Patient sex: M
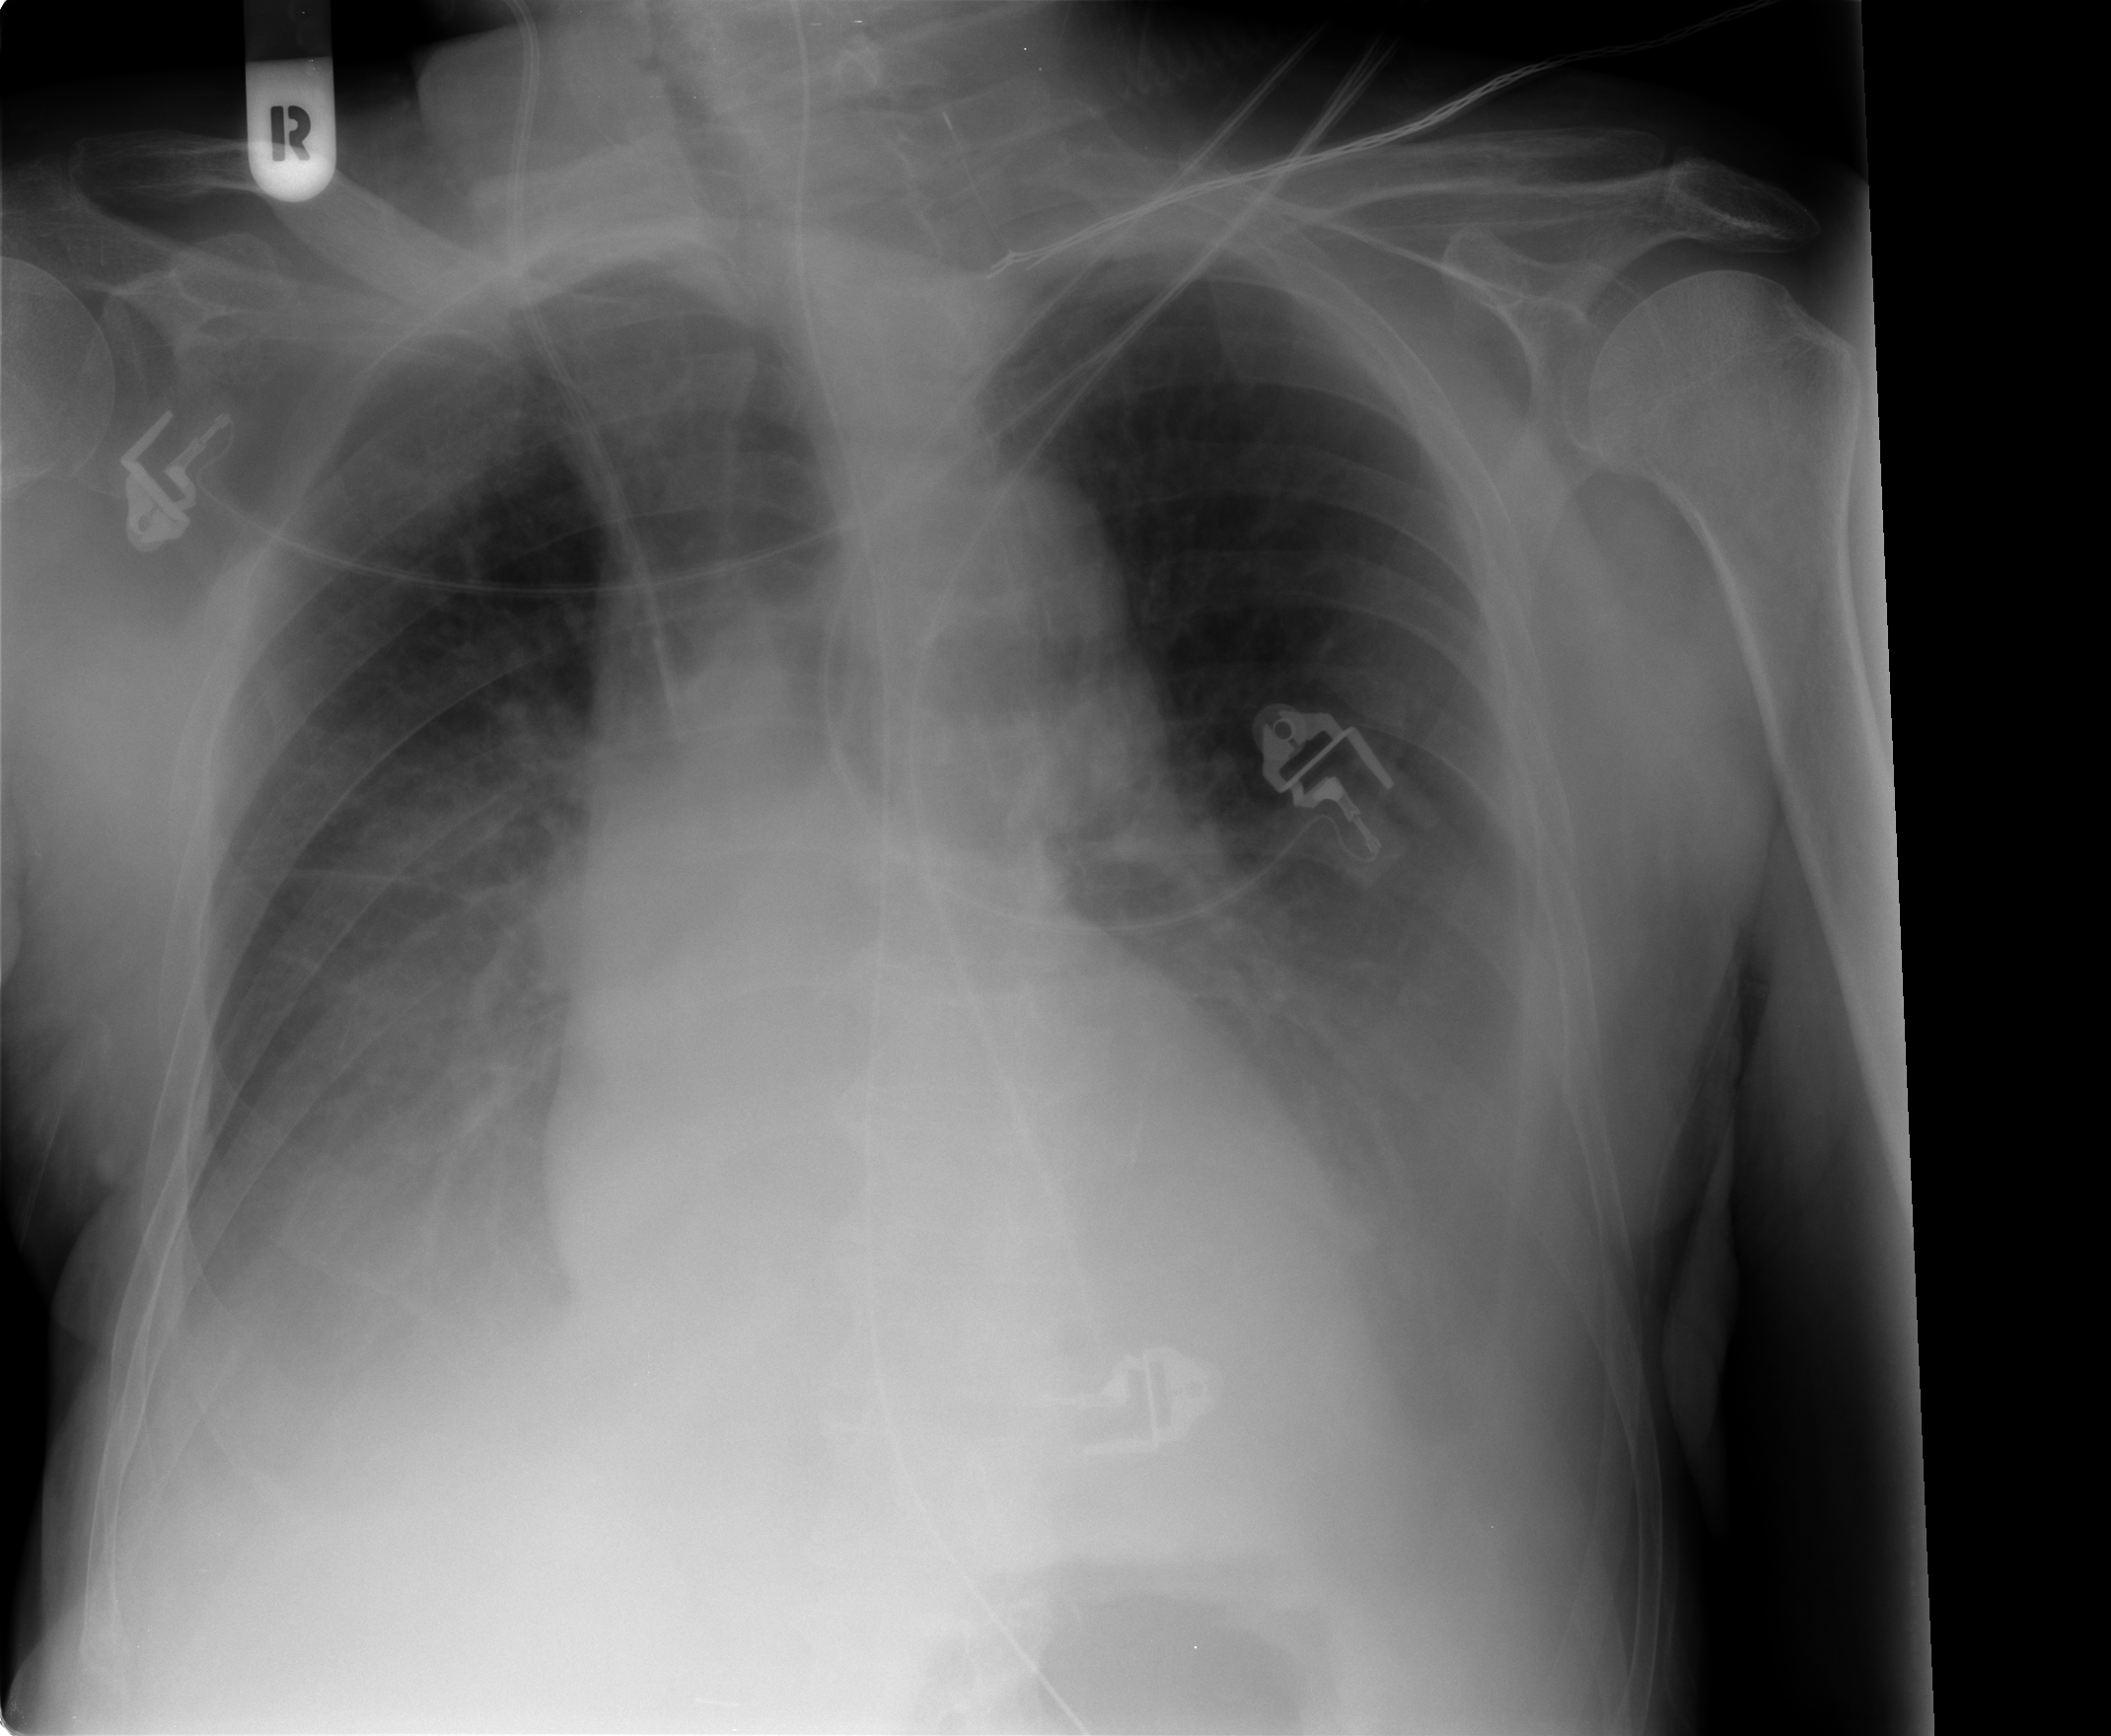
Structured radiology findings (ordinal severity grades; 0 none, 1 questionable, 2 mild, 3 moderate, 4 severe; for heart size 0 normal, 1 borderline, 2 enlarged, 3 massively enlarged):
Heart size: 0
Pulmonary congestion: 1
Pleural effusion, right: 3
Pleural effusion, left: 3
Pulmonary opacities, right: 1
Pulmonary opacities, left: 0
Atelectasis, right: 2
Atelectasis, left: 2